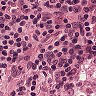
Metastatic tissue present: no